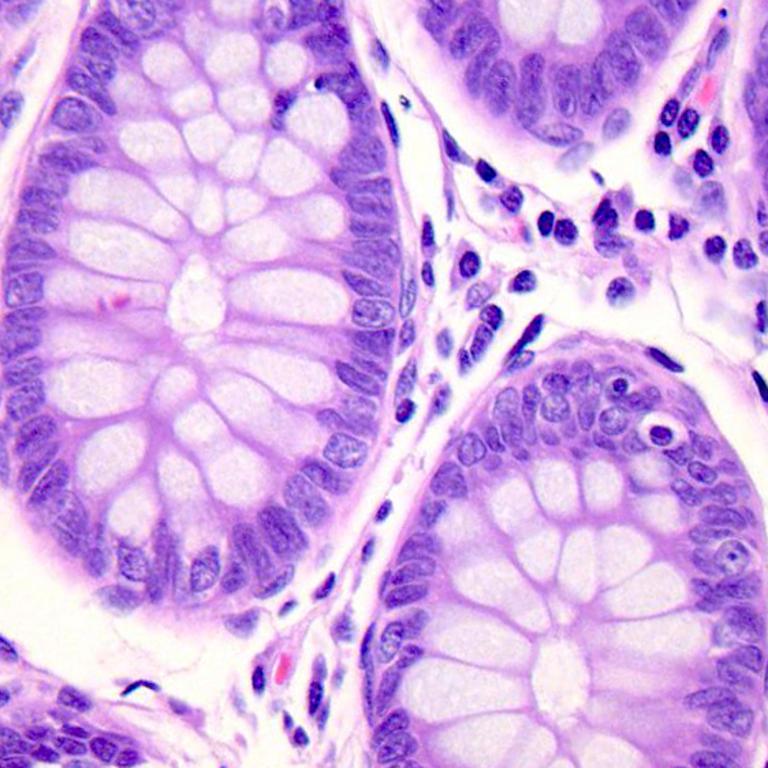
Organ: colon
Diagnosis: benign